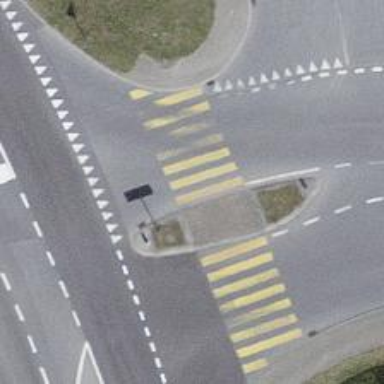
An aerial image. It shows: Zebra crossing on footway.